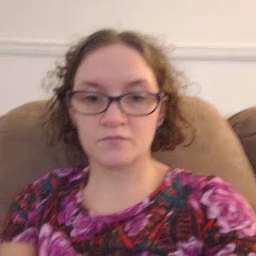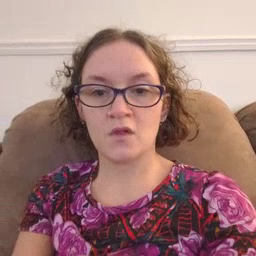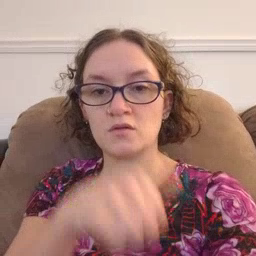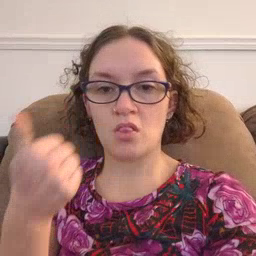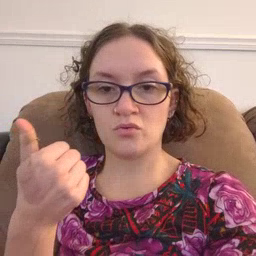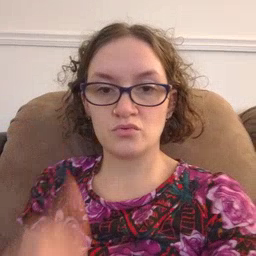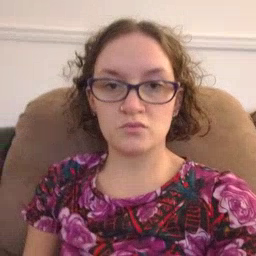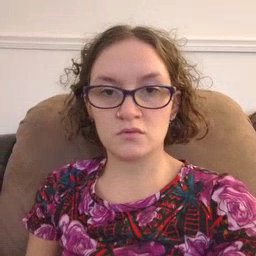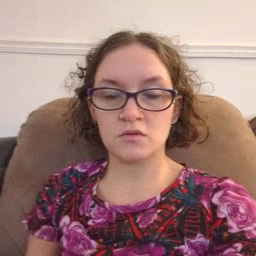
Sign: another